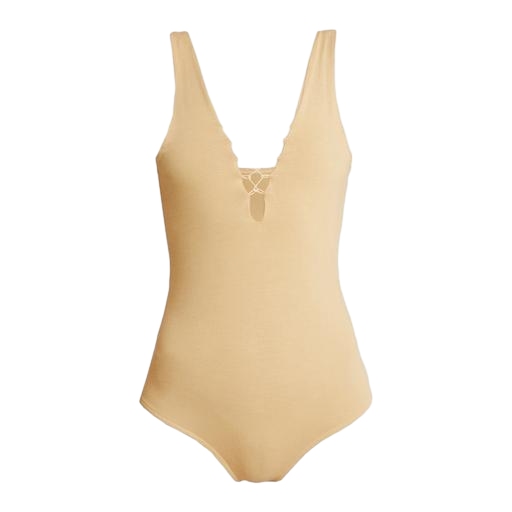
beige tank top, beige tank, beige v-neck tank top, white background